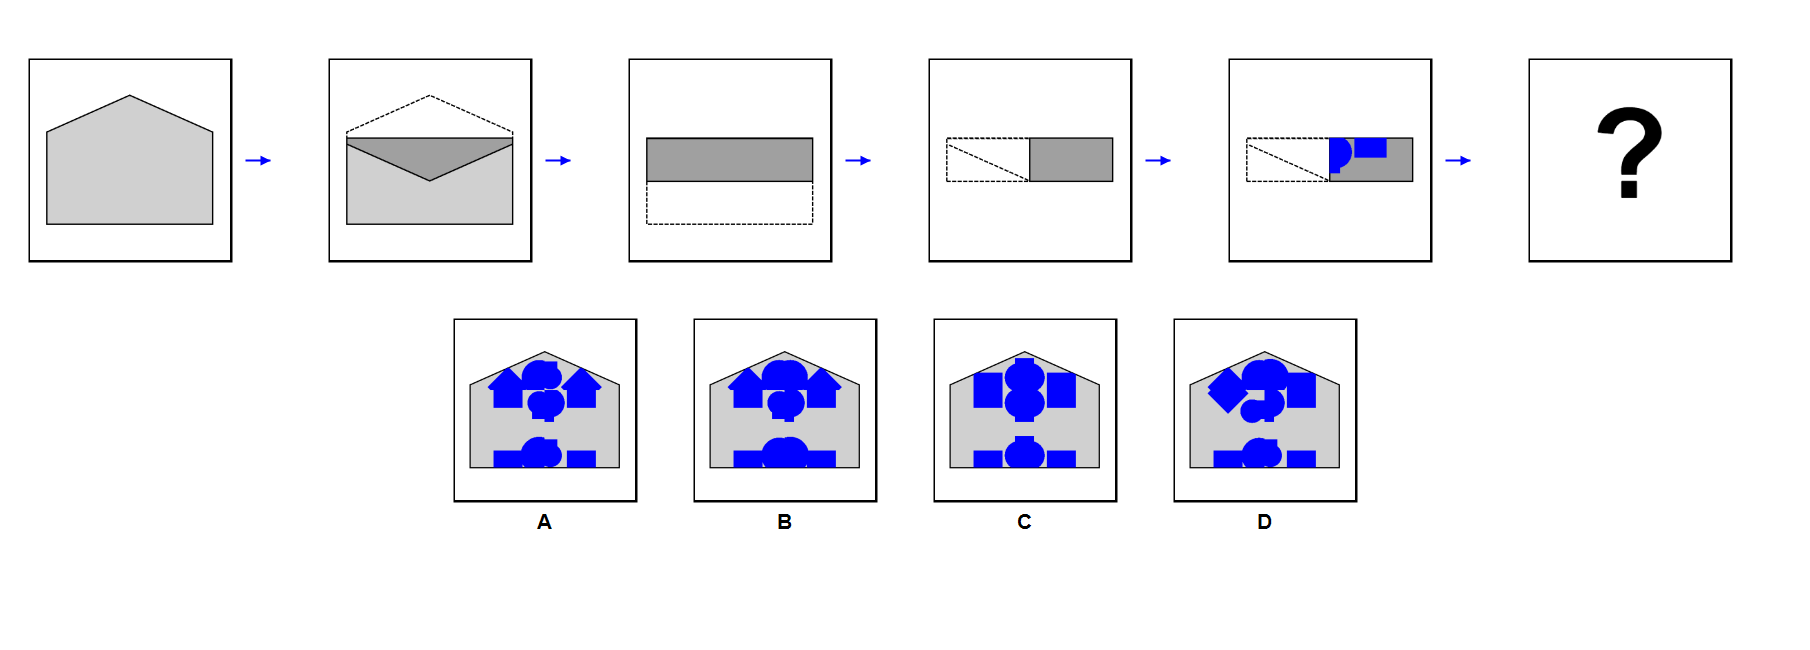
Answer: C